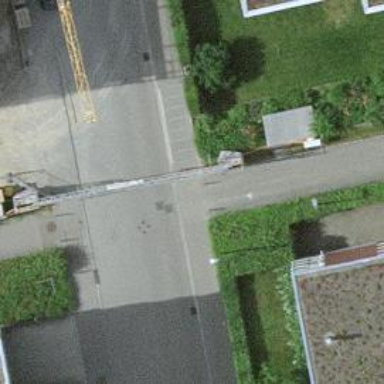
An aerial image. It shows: Bollard.